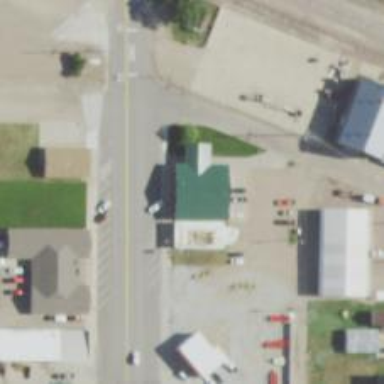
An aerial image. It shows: Post office.